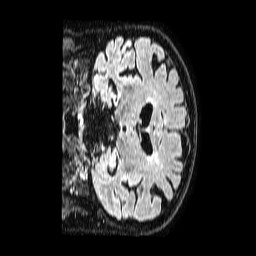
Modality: FLAIR
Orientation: coronal
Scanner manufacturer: philips
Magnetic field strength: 1.5 T
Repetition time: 4.8 s
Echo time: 0.3 s